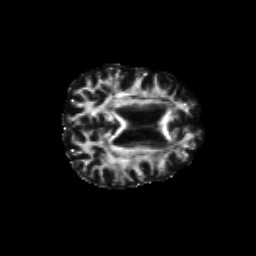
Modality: FA
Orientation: axial
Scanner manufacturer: siemens
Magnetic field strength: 3 T
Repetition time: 6.8 s
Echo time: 0.093 s